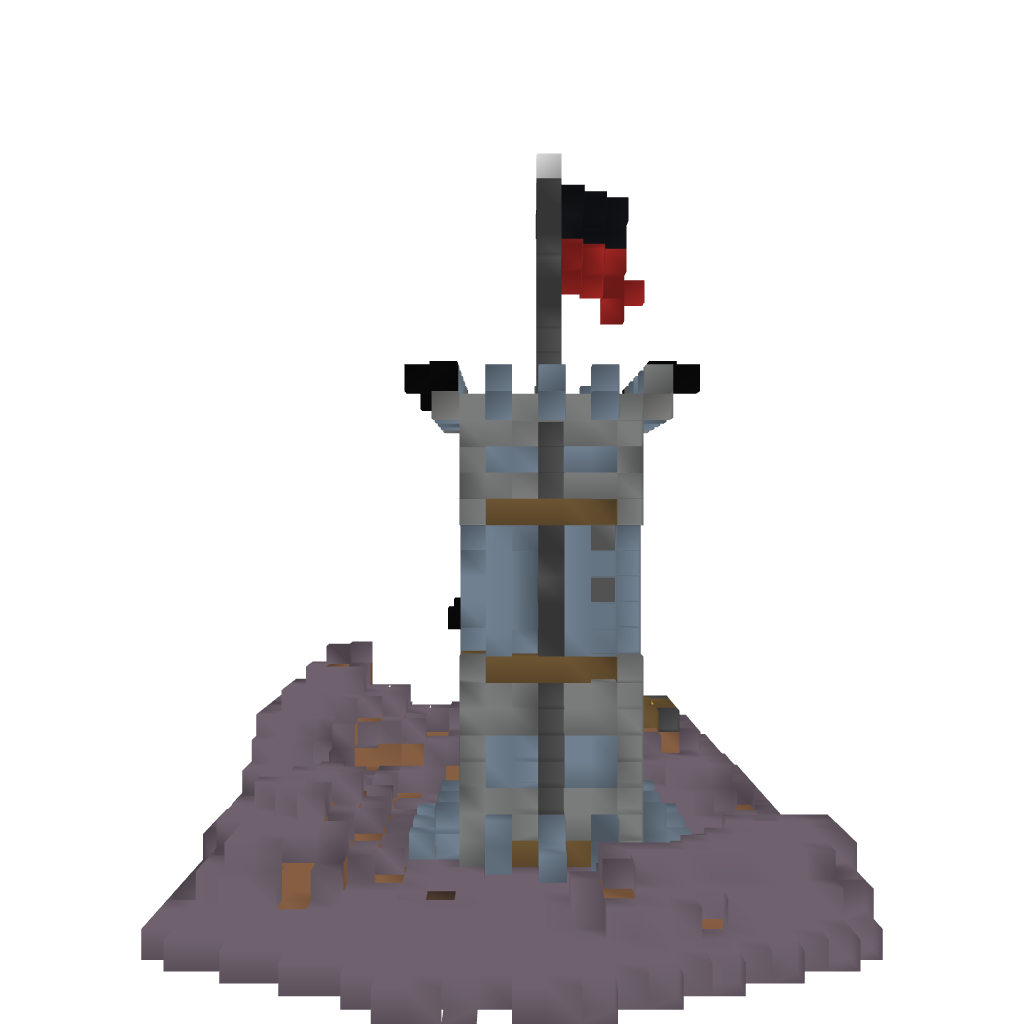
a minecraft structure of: Castle